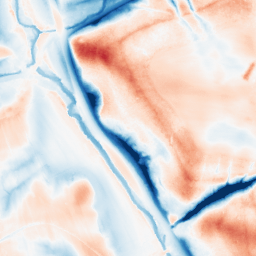
Category: edge_preserving
Decomposition family: guided
Decomposition parameters: radius: 16
eps: 0.1
Upsampling method: regularized
Upsampling parameters: scale: 2
lambda_reg: 0.01
Upsampling scale: 2